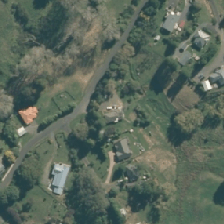
Land cover: urban_build_up